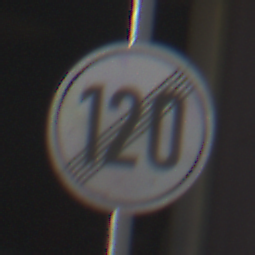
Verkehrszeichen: EndeGeschwindigkeit120
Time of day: MorningAfternoon
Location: Outdoor (Special)
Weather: PartlyCloudy
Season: NotSpecified
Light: Natural